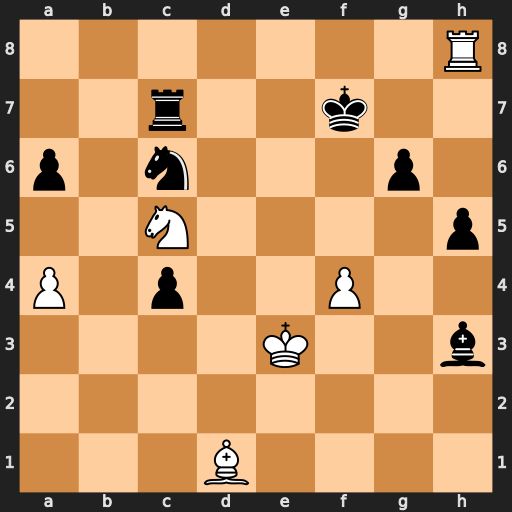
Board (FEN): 7R/2r2k2/p1n3p1/2N4p/P1p2P2/4K2b/8/3B4
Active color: w
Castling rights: -
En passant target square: -
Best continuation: Rh7+ Ke8 Rxc7